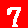
Digit: 7